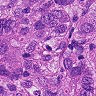
Metastatic tissue present: yes